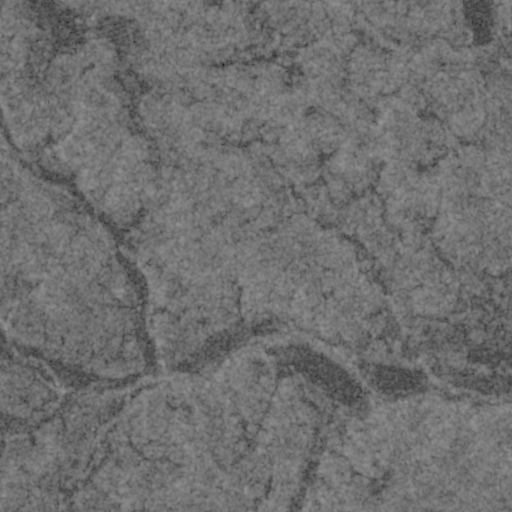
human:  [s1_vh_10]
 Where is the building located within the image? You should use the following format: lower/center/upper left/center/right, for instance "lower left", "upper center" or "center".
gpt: The building is located in the lower right of the image.
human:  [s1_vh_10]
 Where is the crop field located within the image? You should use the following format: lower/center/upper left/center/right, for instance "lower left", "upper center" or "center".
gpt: There is no crop field in the image.

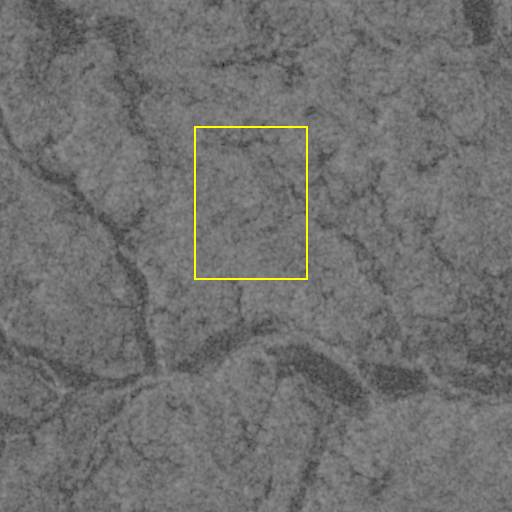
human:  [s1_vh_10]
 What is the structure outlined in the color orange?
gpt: There is no orange outline.
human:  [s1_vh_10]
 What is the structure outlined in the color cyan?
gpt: There is no structure outlined in cyan.